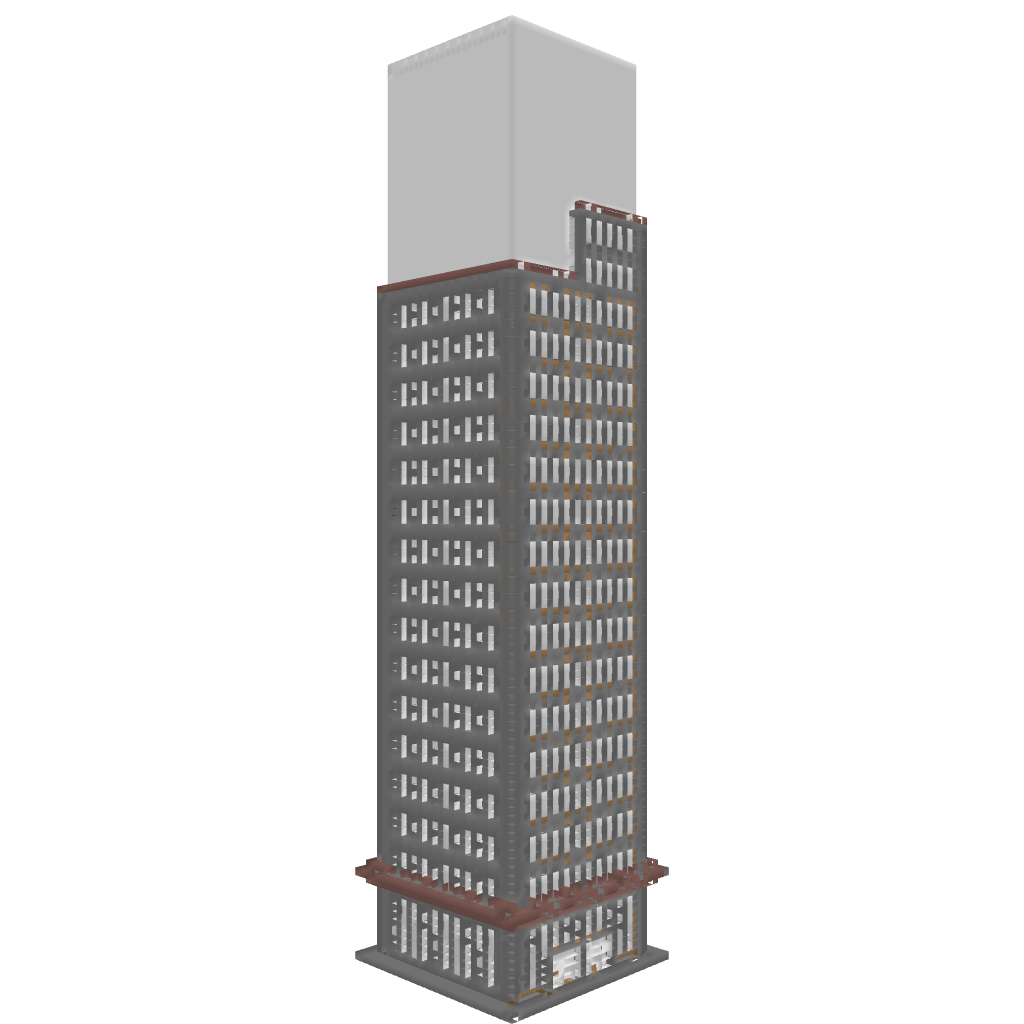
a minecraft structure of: Modern Tower bad low quality